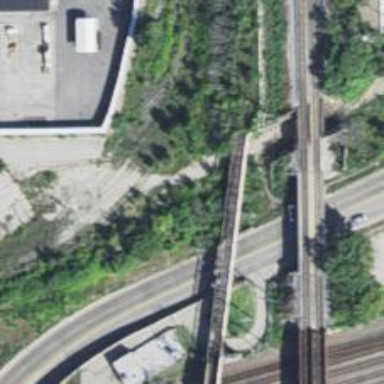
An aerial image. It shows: Disused railway siding.